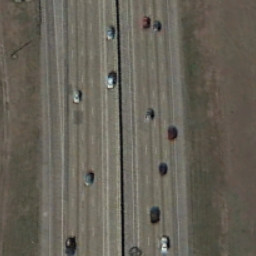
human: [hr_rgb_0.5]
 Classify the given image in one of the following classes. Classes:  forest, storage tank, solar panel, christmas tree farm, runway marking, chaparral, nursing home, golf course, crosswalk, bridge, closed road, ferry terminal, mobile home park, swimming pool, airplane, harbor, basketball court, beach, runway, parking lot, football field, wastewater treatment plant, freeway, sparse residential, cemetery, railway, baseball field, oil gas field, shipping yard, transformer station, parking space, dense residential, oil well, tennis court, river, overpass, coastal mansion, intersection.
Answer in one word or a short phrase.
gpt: freeway